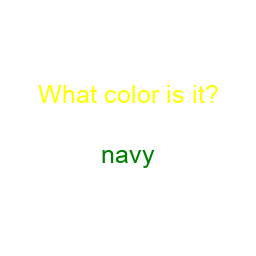
Color: green
Color name shown: navy
Background color: white
Question text color: yellow